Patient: sex F, age 74
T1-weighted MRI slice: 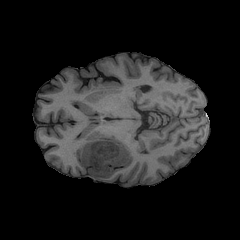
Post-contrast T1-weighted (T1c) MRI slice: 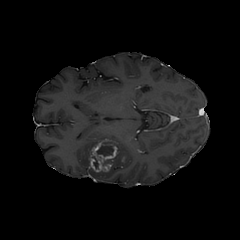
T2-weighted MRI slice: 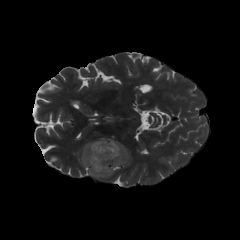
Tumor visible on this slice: yes
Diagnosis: Glioblastoma, IDH-wildtype
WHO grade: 4